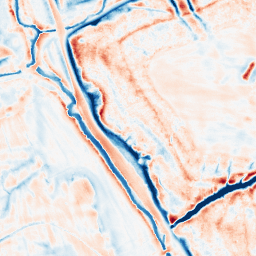
Category: edge_preserving
Decomposition family: bilateral
Decomposition parameters: d: 21
sigma_color: 150
sigma_space: 75
Upsampling method: sinc_hamming
Upsampling parameters: scale: 2
kernel_size: 8
Upsampling scale: 2